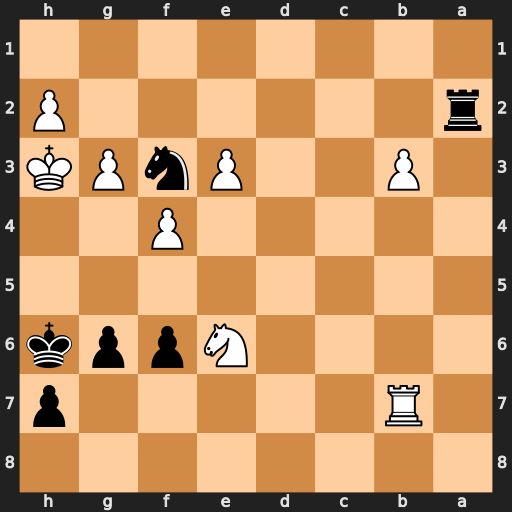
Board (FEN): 8/1R5p/4Nppk/8/5P2/1P2PnPK/r6P/8
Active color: b
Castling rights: -
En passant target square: -
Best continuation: Ng1+ Kh4 Rxh2+ Kg4 f5#